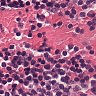
Metastatic tissue present: no